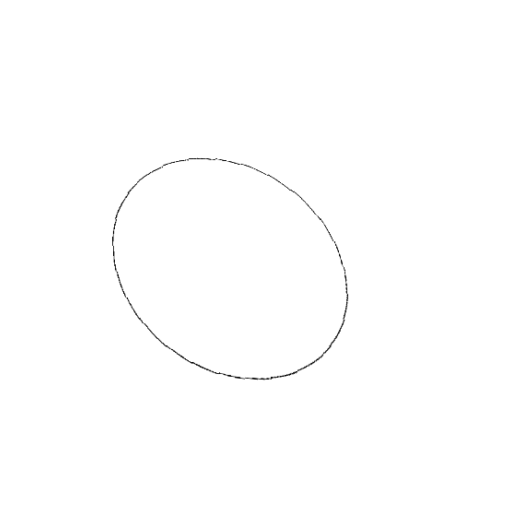
Crossing number: 0